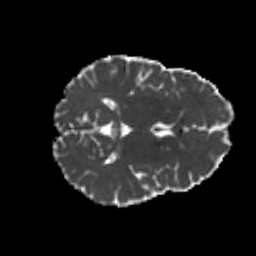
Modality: MD
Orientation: axial
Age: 22
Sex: female
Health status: healthy
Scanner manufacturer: philips
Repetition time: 7.391 s
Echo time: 0.08599 s